Interaction volume radius: 10 \u00c5
Interaction volume height: 10 \u00c5
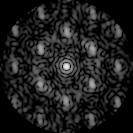
Disorder parameter: 0.5032